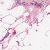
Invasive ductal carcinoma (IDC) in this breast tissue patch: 0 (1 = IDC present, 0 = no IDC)